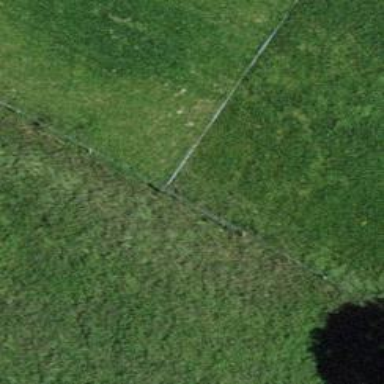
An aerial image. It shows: Fence.